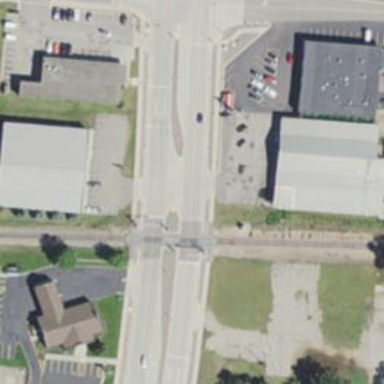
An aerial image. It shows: Railway crossing.